Chest X-ray:
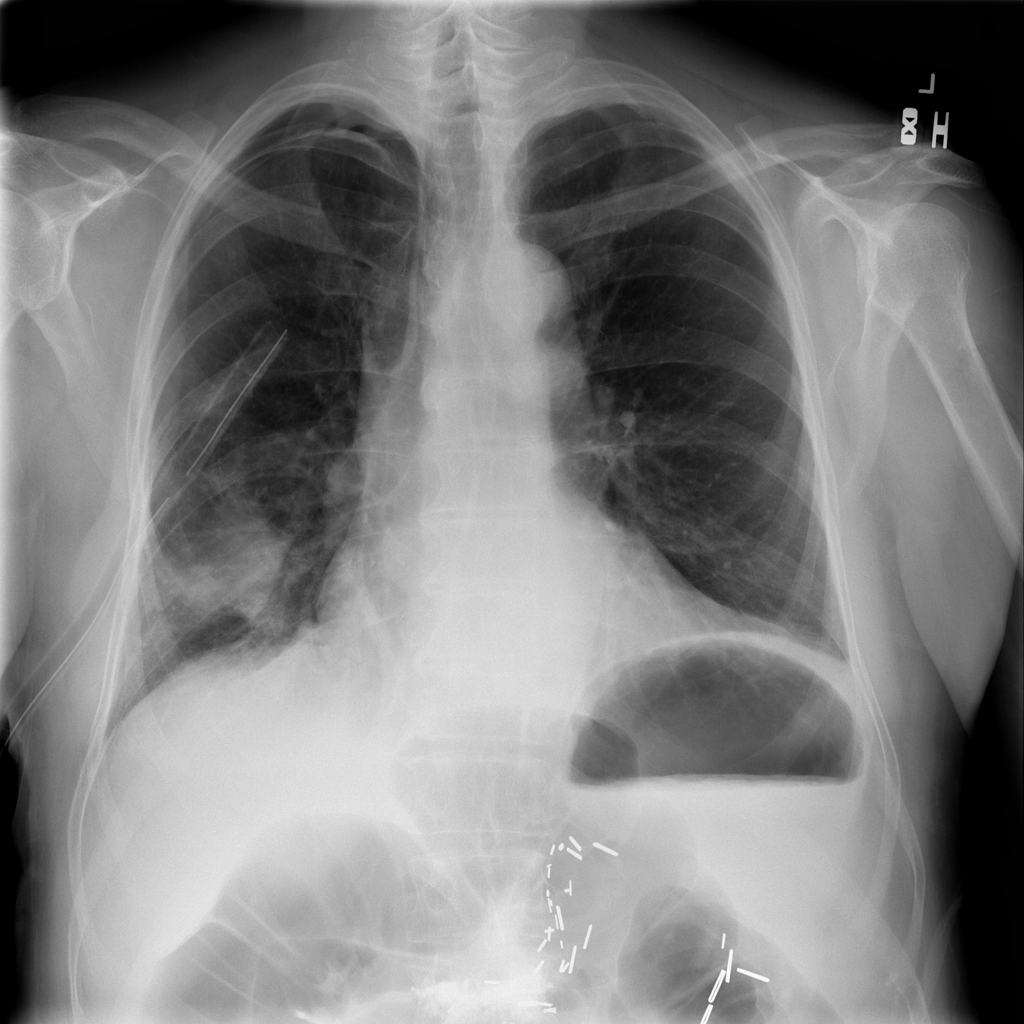
Findings: Pneumothorax, Consolidation
No abnormal finding: no